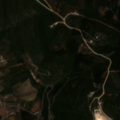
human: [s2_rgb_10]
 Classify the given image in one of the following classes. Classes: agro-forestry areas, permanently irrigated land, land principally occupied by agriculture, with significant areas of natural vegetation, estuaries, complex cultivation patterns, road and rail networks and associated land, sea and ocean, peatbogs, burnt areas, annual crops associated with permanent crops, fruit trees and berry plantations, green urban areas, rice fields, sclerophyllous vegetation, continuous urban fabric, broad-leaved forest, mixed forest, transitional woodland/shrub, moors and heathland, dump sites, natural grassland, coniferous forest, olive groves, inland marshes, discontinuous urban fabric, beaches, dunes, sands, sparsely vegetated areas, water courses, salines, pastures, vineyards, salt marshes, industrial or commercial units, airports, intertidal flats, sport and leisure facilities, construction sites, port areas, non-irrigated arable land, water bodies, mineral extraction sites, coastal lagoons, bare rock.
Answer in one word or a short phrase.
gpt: discontinuous urban fabric, mineral extraction sites, complex cultivation patterns, broad-leaved forest, sclerophyllous vegetation, transitional woodland/shrub